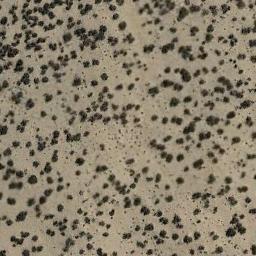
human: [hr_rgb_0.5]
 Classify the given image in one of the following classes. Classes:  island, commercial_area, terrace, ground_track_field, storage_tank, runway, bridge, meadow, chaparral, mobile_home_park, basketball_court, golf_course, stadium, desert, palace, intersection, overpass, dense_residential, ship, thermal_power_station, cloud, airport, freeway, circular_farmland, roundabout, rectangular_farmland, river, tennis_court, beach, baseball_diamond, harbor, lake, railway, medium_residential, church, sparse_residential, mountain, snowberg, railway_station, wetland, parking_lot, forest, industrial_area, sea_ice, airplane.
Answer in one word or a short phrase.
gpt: chaparral